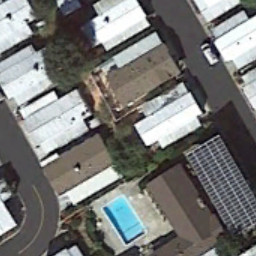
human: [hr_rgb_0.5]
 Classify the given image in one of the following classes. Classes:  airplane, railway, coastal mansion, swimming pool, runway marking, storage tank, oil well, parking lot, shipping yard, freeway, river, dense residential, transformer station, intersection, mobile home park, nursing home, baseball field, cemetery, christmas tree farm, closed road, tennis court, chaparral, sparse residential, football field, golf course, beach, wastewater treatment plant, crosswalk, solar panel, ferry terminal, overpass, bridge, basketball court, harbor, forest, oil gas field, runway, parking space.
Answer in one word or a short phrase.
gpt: mobile home park